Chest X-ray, AP view. Patient: 36 years old, sex M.
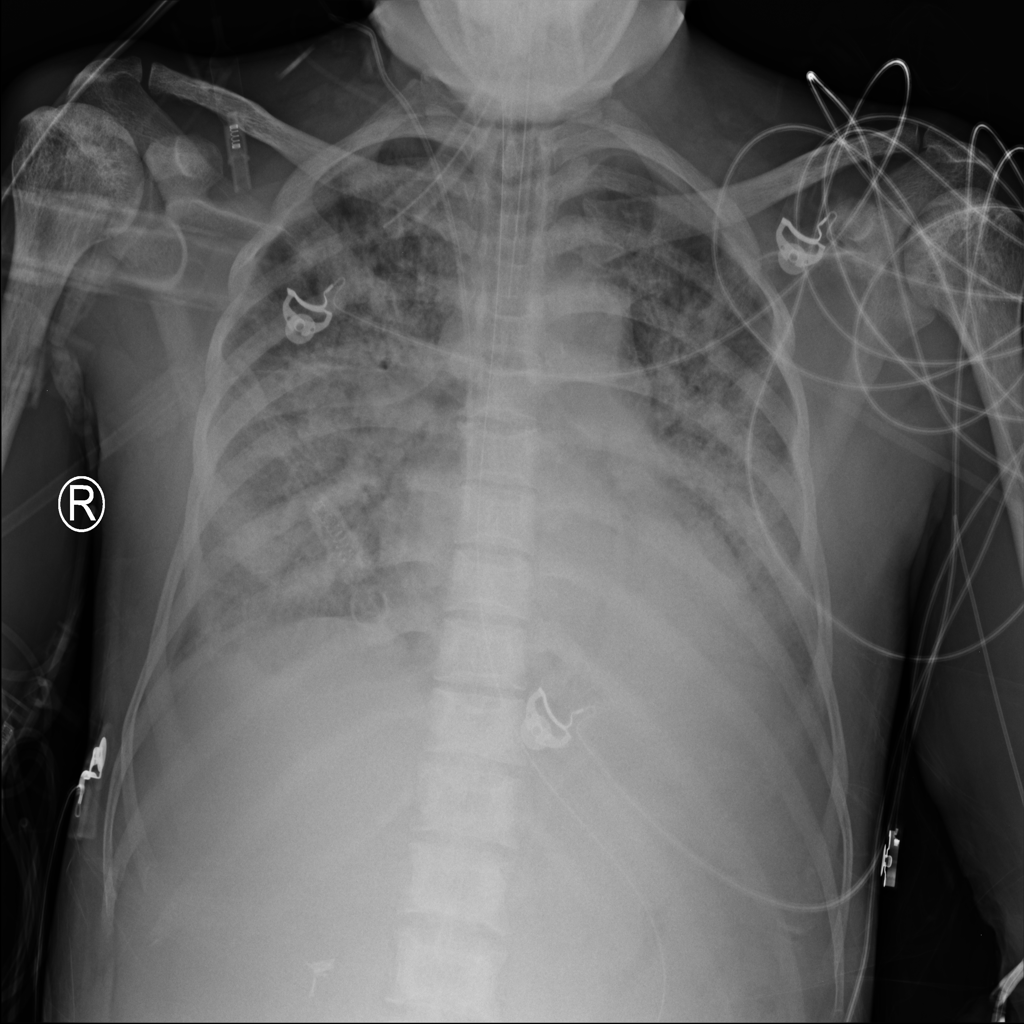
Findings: No Finding